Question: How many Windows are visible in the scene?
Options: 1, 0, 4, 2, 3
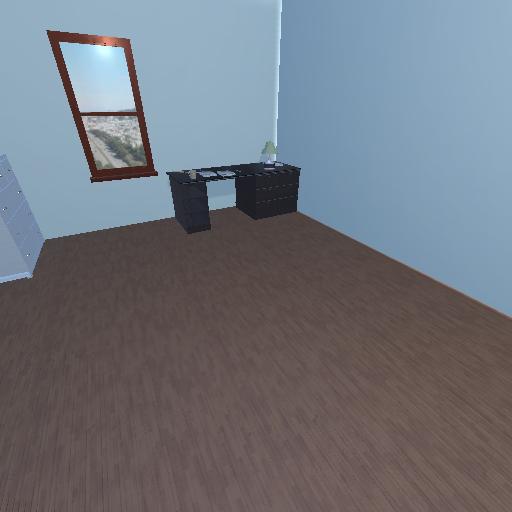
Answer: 1